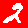
Digit: 2